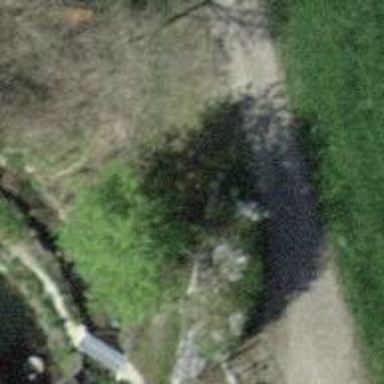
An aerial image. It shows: Bench for seating.